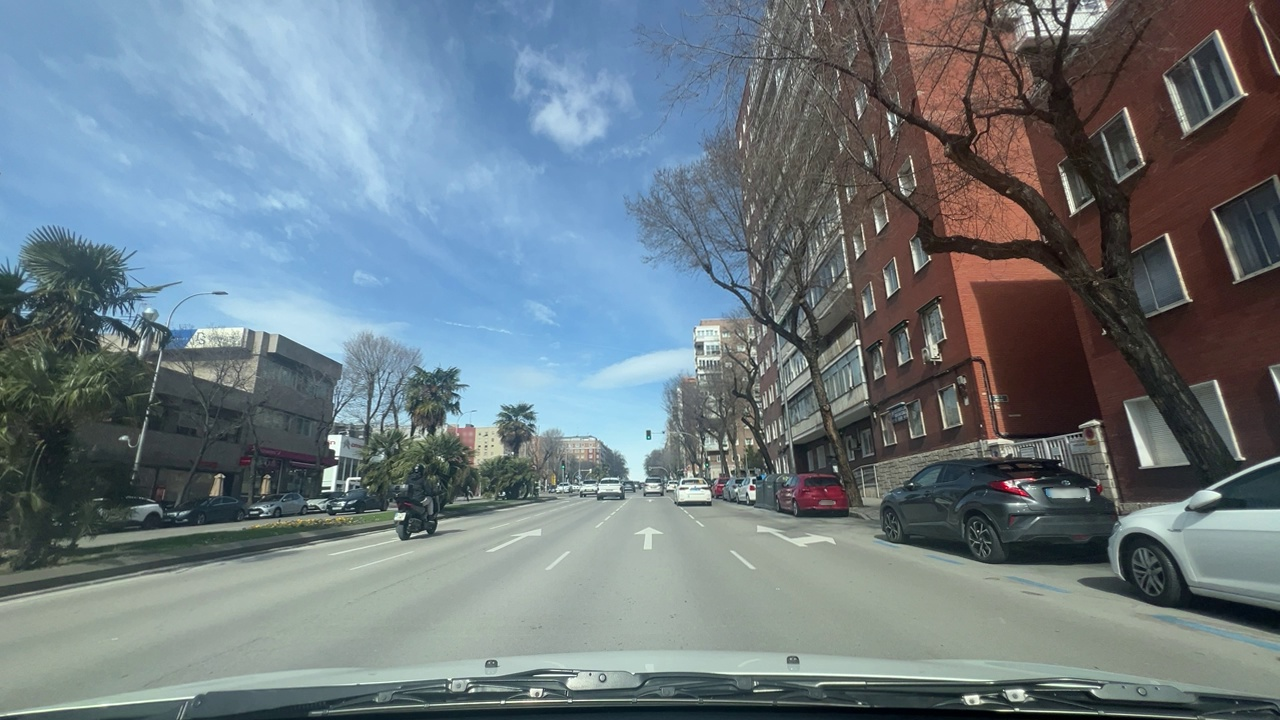
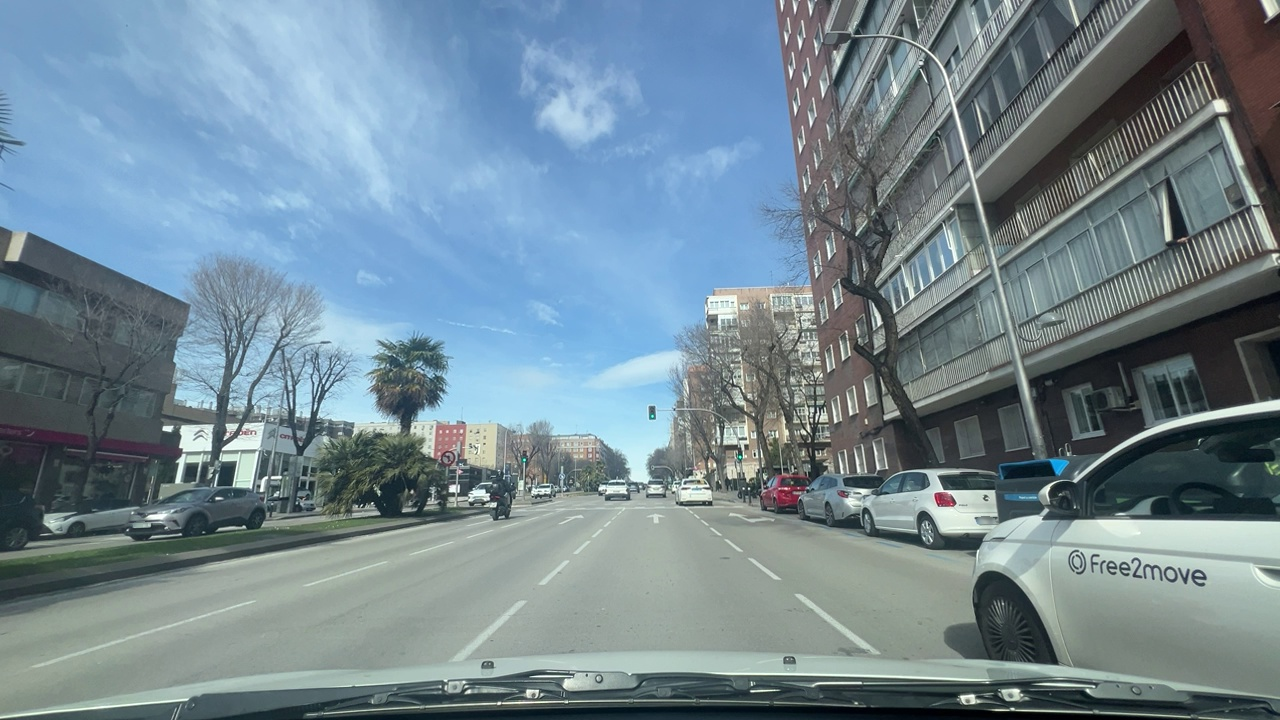
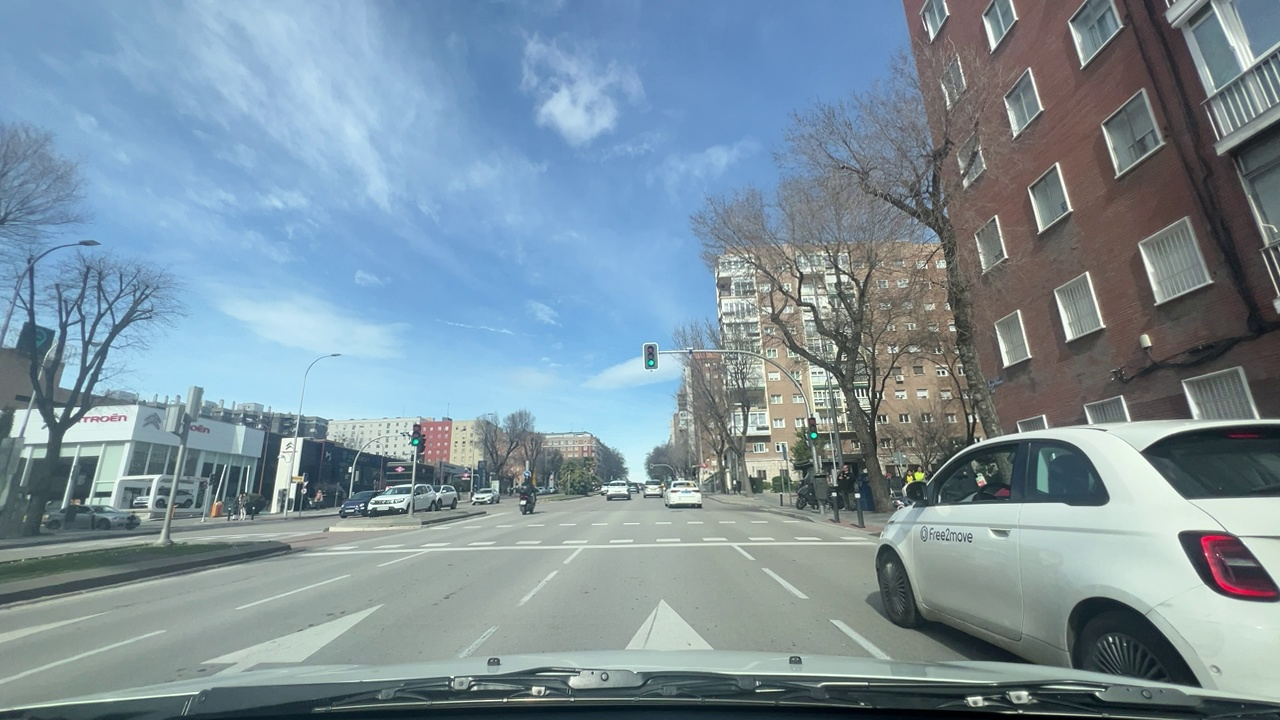
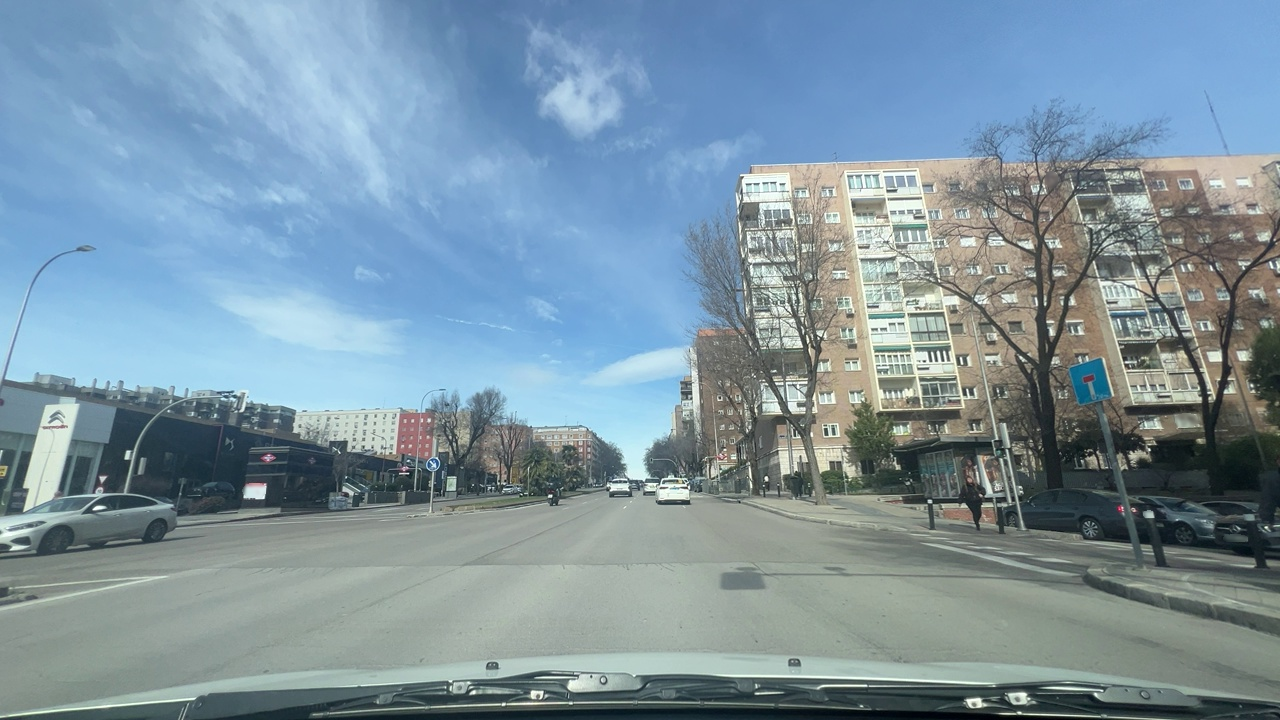
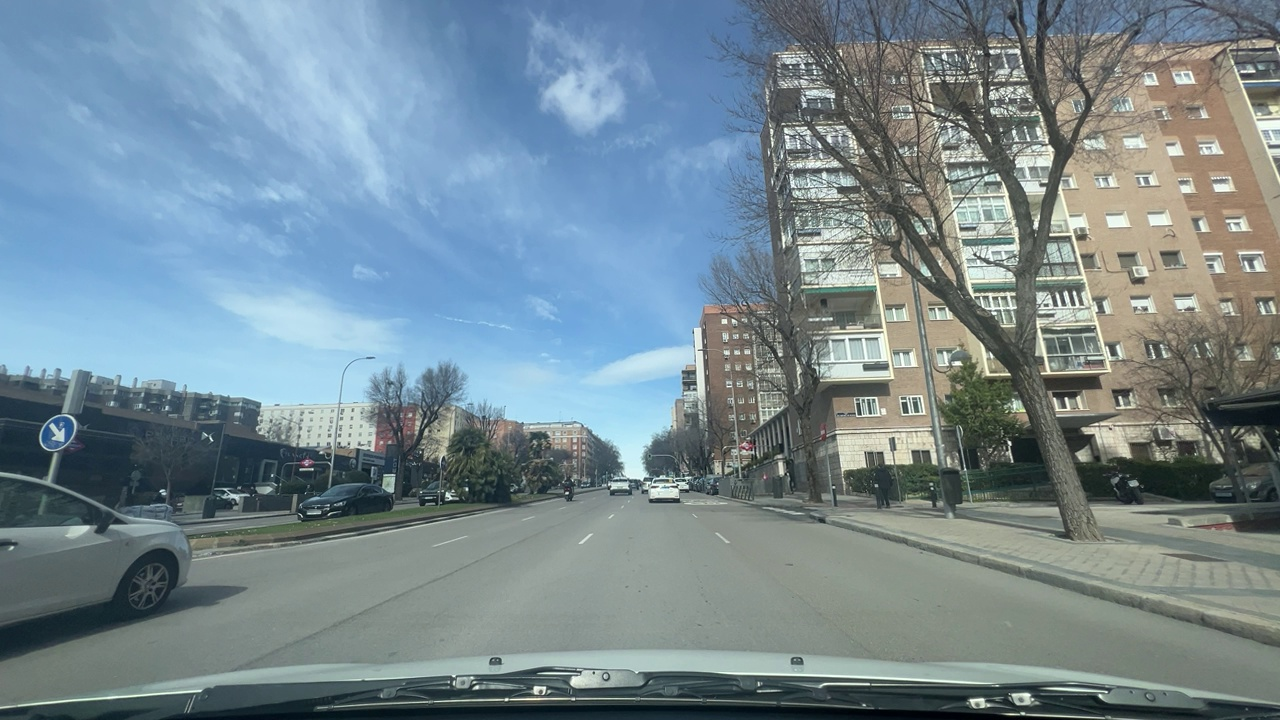
Situation: Cut in
Question: Is a vehicle from an adjacent lane moving into the ego lane?
Answer: Yes
Reasoning: A far vehicle from the right is crossing into our lane. It is a white vehicle in the far distance. It can clearly be seen the car overlapping the dashed lane

Situation: Cut in
Question: Has a vehicle merged into the ego lane directly ahead of the ego vehicle without any intermediate vehicle?
Answer: Yes
Reasoning: the vehicle is merging into our lane without any vehicle in between us

Situation: Cut in
Question: Is the ego vehicle currently inside a roundabout?
Answer: No
Reasoning: Ego is driving in a straight street, with four lanes in total in the street

Situation: Cut in
Question: Is the ego vehicle currently within an intersection?
Answer: Yes
Reasoning: in some frames it can be appreciated an intersection in the road with a perpendicular street

Situation: Cut in
Question: Is any vehicle partially overlapping the lane boundary markings of the ego lane?
Answer: Yes
Reasoning: far distance white vehicle from the right can be clearly seen overlapping the dashed lines from the right lane